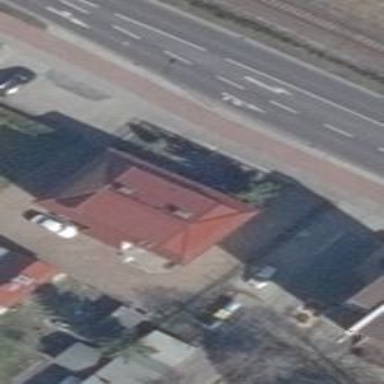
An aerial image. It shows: Residential building with red mansard roof.